Current action and preconditions to check: trajectory_clear

Your task: For each precondition in the list above, predict whether it will hold at this action.

Consider the current scene as observed from the mobile robot's camera, and analyze the predicted future states of all dynamic agents (e.g., people, animals, vehicles, or any moving entities) within the NEXT SECOND.

IMPORTANT: Only answer "very likely" if you are absolutely certain—based on strong, clear evidence—that a dynamic agent will violate the precondition in the predicted future state. Do NOT answer "very likely" for unlikely, ambiguous, or low-probability risks.

Ask yourself for each precondition: Is there a high probability, with clear and convincing evidence, that the predicted future states of any dynamic agent will interfere with the predicted future state of the currently executing action within the NEXT SECOND, causing that precondition to fail?

Assess the risk level based on these predictions. Use "likely" or "very likely" if motions create a clear risk of interference.

Use "neutral" or "improbable" if agents are nearby but their predicted paths are clearly diverging or non-conflicting.

Failure Risk Categories: "very improbable", "improbable", "neutral", "likely", "very likely"

Answer Format: Output ONLY the probability_of_failure value from these categories: "very improbable", "improbable", "neutral", "likely", "very likely"

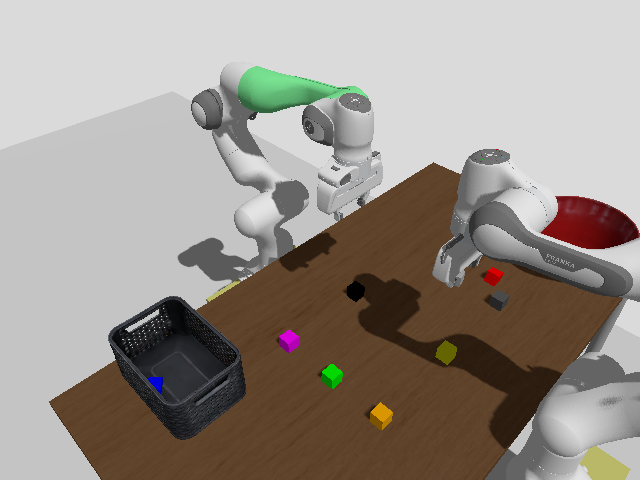

Answer: very improbable